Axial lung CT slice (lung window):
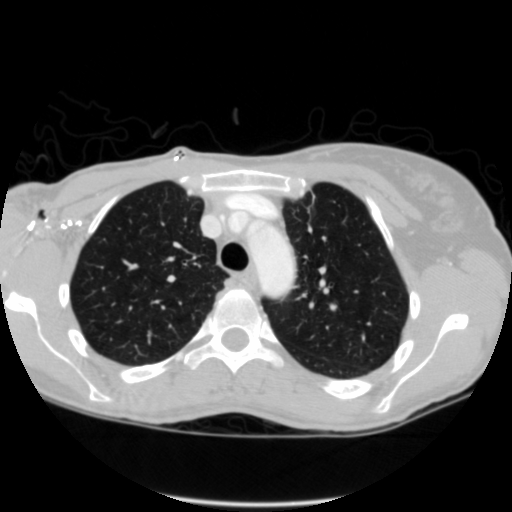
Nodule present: no